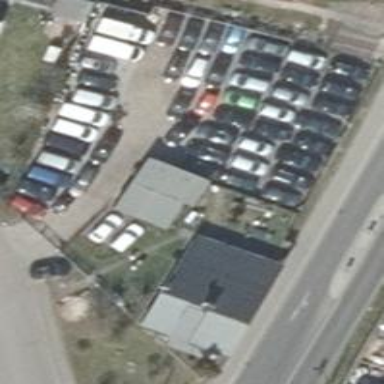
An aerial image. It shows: Retail area with car shop.